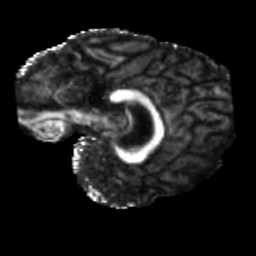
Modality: FA
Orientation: sagittal
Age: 38
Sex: female
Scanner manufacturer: siemens
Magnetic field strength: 3 T
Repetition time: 5.25 s
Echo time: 0.08 s